RGB frame:
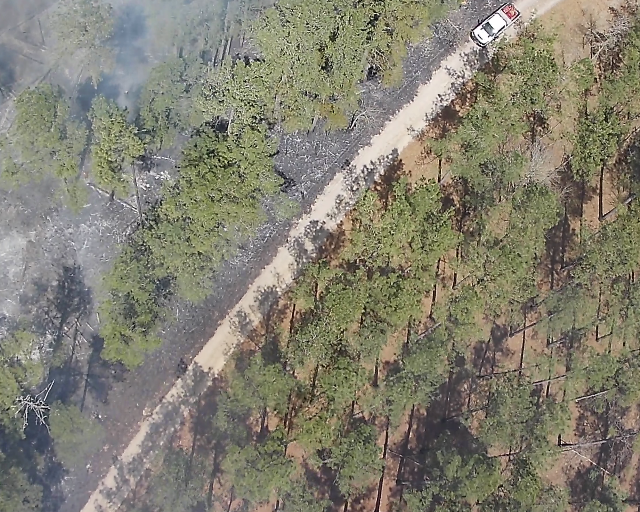
Thermal frame:
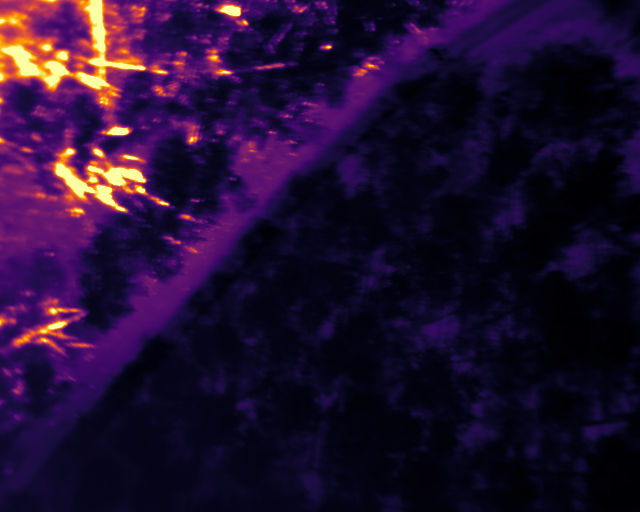
Captured: 2026-02-27 02:42:04
Pixels at or above 80 °C: 14648 (fraction of frame: 0.0447)